Field crop: maize
Growth stage: 2
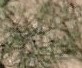
Species: salsola